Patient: sex M, age 53
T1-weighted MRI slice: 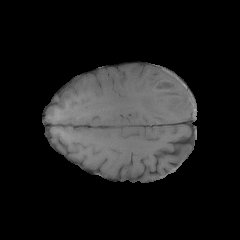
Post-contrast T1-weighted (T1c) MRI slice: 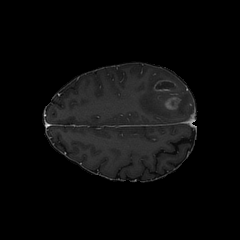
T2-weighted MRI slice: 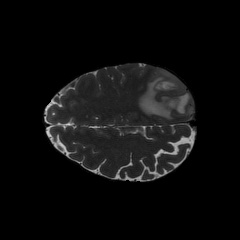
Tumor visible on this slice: yes
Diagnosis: Glioblastoma, IDH-wildtype
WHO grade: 4